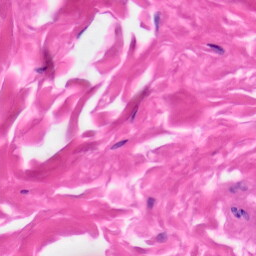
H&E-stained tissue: Skin